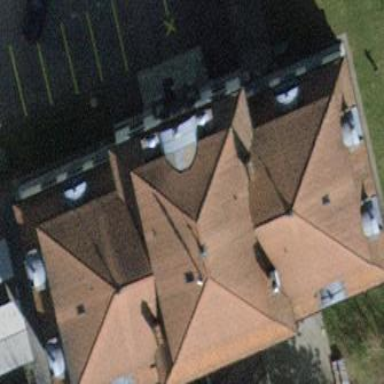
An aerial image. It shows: Primary school building.